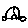
Label: car